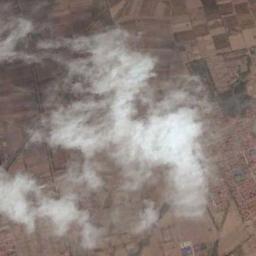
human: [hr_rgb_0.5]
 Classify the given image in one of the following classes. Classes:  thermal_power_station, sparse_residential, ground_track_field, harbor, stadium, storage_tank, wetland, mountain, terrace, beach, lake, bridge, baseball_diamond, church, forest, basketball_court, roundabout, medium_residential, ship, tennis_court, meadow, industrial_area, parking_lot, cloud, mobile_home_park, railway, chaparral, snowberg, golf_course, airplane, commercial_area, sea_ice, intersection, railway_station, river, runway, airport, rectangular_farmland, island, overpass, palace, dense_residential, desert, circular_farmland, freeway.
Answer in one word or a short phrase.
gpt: cloud